Question: I'm filling an array with random numbers using '$blockhash[$i] = rand().time().rand()'
Then, for each random number in that array I calculate the correspondent SHA512
'''
$SecretKey = "60674ccb549f1988439774adb82ff187e63a2dfd403a0dee852e4e4eab75a0b3";
$sha = hash_hmac('sha512', $value, $SecretKey);
'''
Split it:
'''
$pool = str_split($sha, 2);
'''
Then I get the first number from the $pool array, convert hex to dec and limit it within 1 and 50:
'''
$dec = hexdec($pool[0]) % 50 + 1;
'''
The problem is that the numbers are not that random and I don't know why. I'm counting the frequency for each number from 1 to 50 but the numbers 1,2,3,4,5 and 6 are coming up often than the others. See graph

Why is this happening and how to fix it? Thanks!
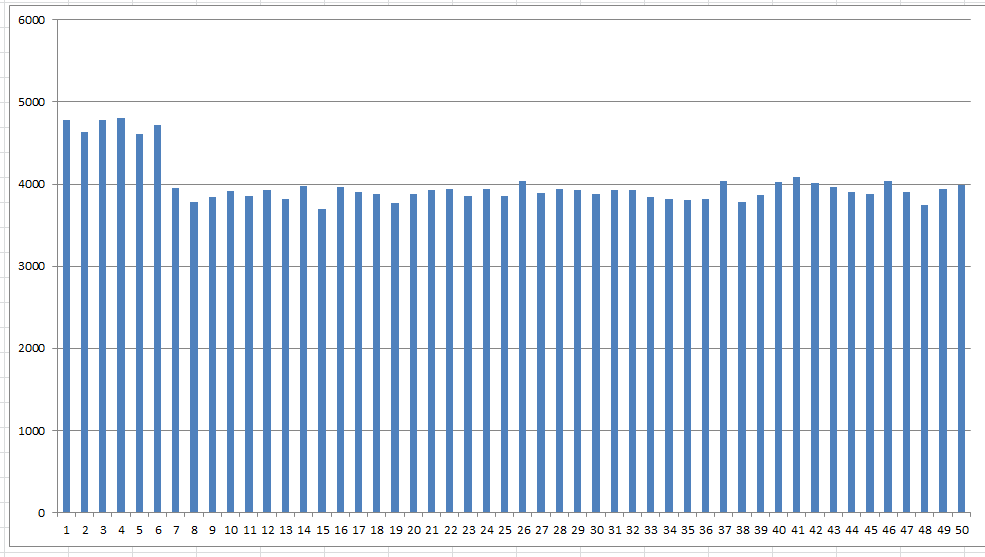
Answer: You get 1-6 more often because you fetch two hexadecimal digits from the hash. That's one byte, so it can store values from '0' to '255'. Then you use modulo '50'. In result you get ranges '0-49', '50-99', '100-149', '150-199', '200-249' and... '250-255'. This last one is responsible for extra prevalence of 1-6 in your results.
Solution: just use 'mt_rand(1,50);'
[edit]
If you really need to convert a number from 0-255 range to 1-50 range, the solution would be scaling and rounding.
'''
$number = round(($byteValue)/(255/49))+1;
'''